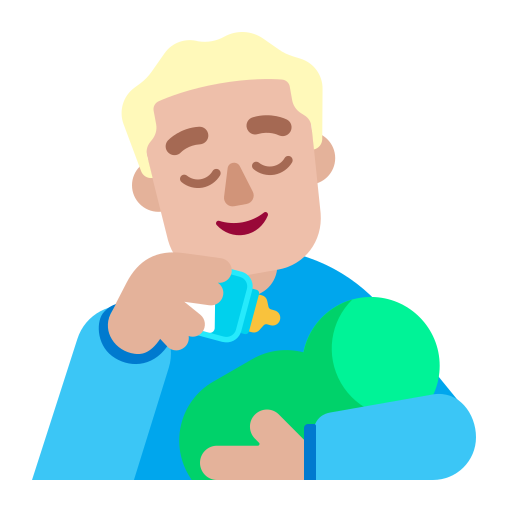
man feeding baby flat  light